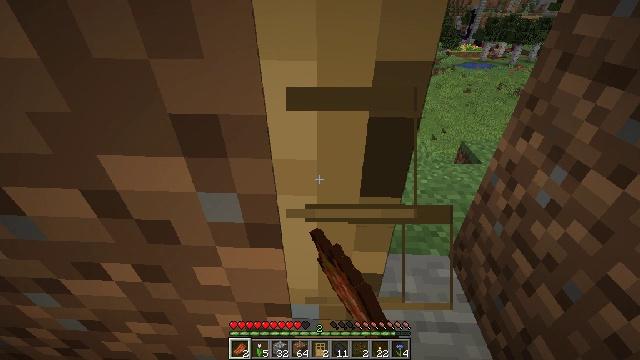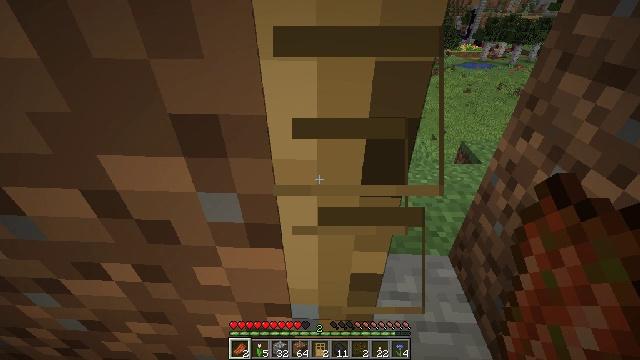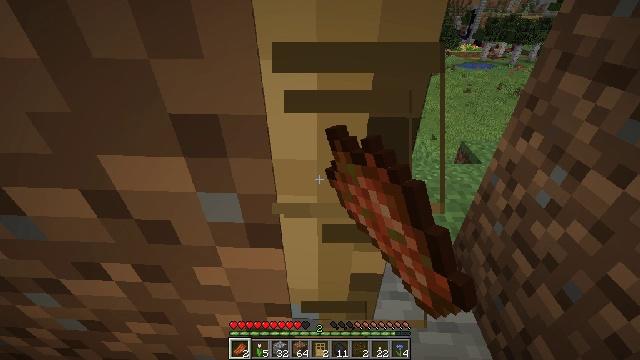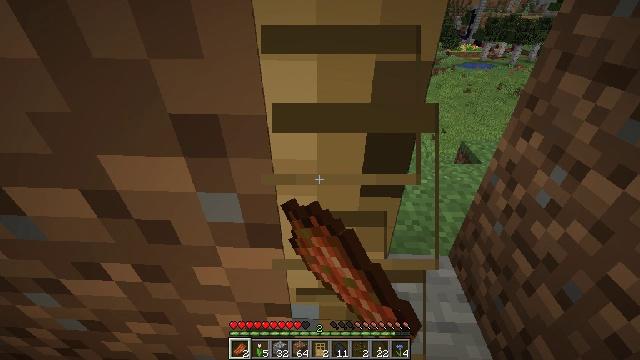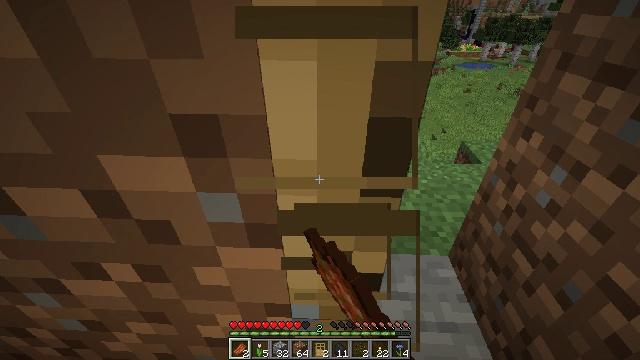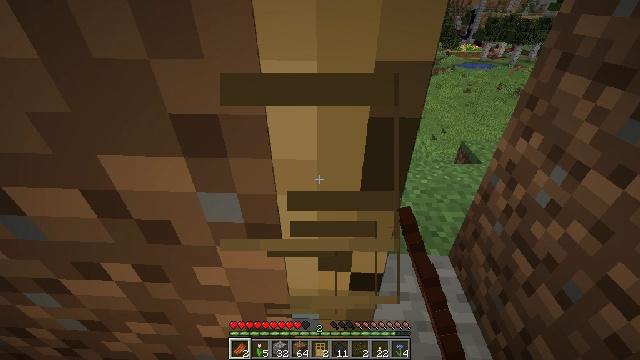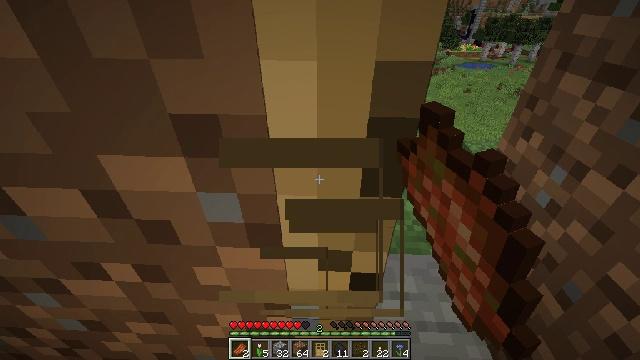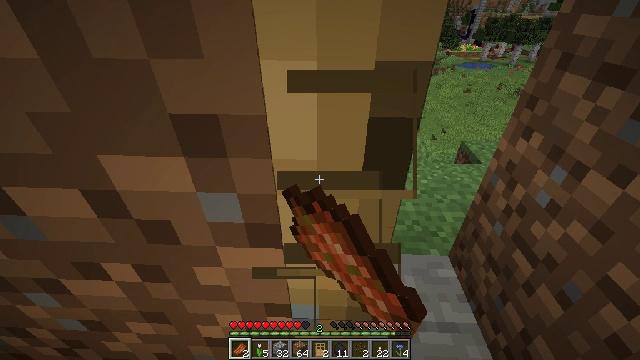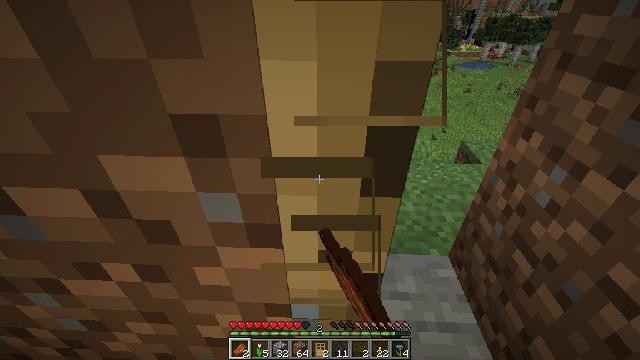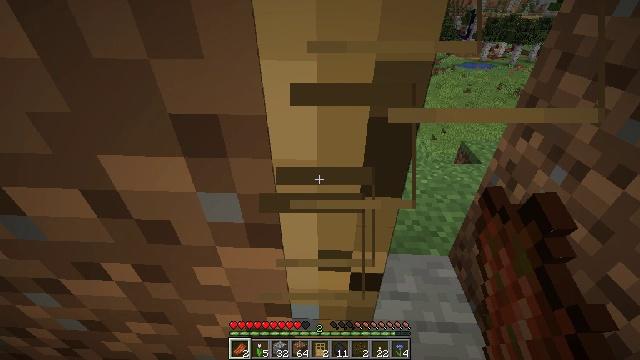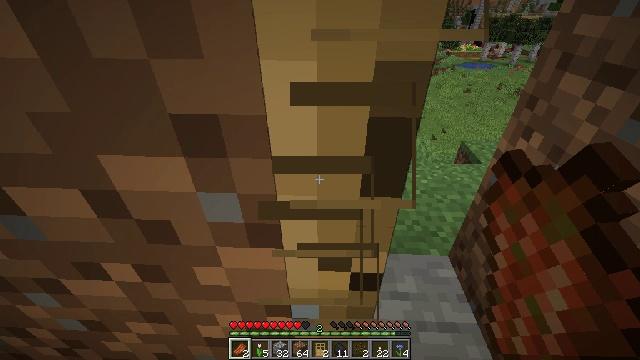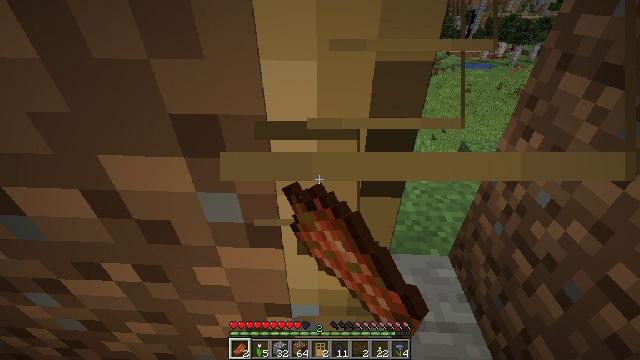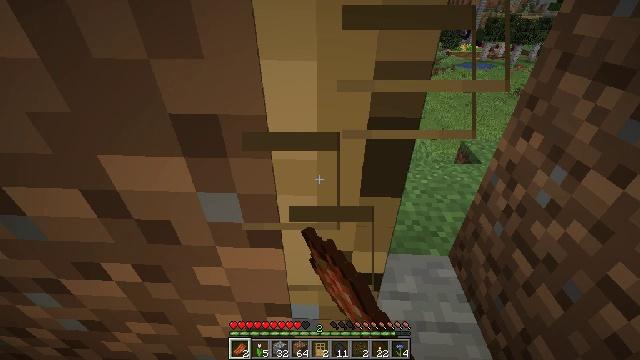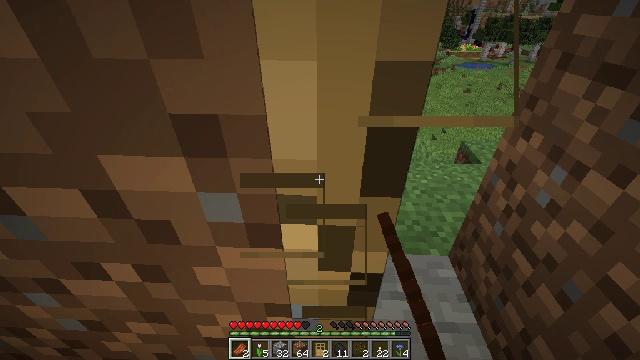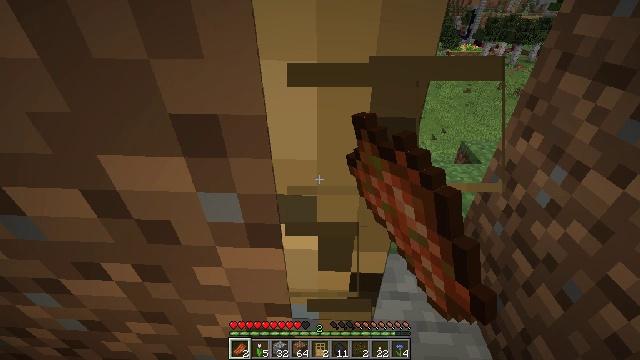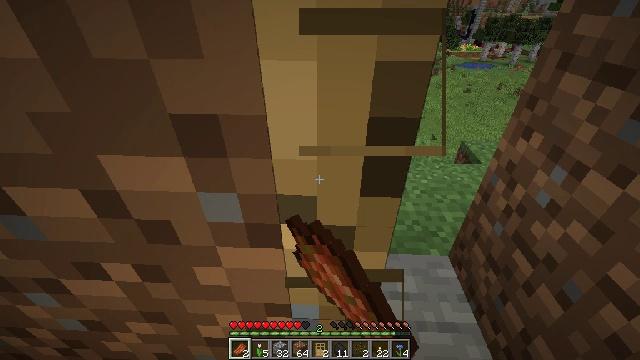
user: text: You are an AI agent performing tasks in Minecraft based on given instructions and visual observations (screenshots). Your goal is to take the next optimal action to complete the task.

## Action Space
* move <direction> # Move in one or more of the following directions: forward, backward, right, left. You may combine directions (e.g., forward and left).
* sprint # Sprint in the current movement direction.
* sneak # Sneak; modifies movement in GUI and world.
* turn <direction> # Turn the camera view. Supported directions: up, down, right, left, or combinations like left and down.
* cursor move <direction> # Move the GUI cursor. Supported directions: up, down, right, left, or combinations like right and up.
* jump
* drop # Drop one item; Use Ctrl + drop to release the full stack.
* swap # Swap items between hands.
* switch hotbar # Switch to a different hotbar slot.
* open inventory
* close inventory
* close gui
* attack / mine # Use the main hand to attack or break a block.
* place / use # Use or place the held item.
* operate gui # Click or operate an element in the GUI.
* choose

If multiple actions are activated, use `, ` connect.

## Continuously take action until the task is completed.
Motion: motion action
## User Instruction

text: Collect the oak door by breaking it.
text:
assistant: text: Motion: attack / mine
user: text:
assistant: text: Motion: attack / mine
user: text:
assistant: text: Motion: attack / mine
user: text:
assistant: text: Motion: attack / mine
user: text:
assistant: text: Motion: attack / mine
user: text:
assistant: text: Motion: attack / mine
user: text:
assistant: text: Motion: attack / mine
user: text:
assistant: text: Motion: attack / mine
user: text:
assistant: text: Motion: attack / mine
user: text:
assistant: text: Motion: attack / mine
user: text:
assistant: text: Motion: attack / mine
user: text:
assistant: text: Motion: attack / mine
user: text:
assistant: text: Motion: attack / mine
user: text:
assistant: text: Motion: attack / mine
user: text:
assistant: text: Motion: attack / mine
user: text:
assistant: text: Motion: attack / mine
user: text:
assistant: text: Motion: attack / mine
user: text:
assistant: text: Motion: attack / mine
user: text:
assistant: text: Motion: attack / mine
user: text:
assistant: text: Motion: attack / mine
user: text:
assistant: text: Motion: attack / mine
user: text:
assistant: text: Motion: attack / mine
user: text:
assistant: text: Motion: attack / mine
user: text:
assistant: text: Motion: attack / mine
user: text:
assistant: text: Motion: attack / mine
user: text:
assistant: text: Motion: attack / mine
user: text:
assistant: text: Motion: attack / mine
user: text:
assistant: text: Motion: attack / mine